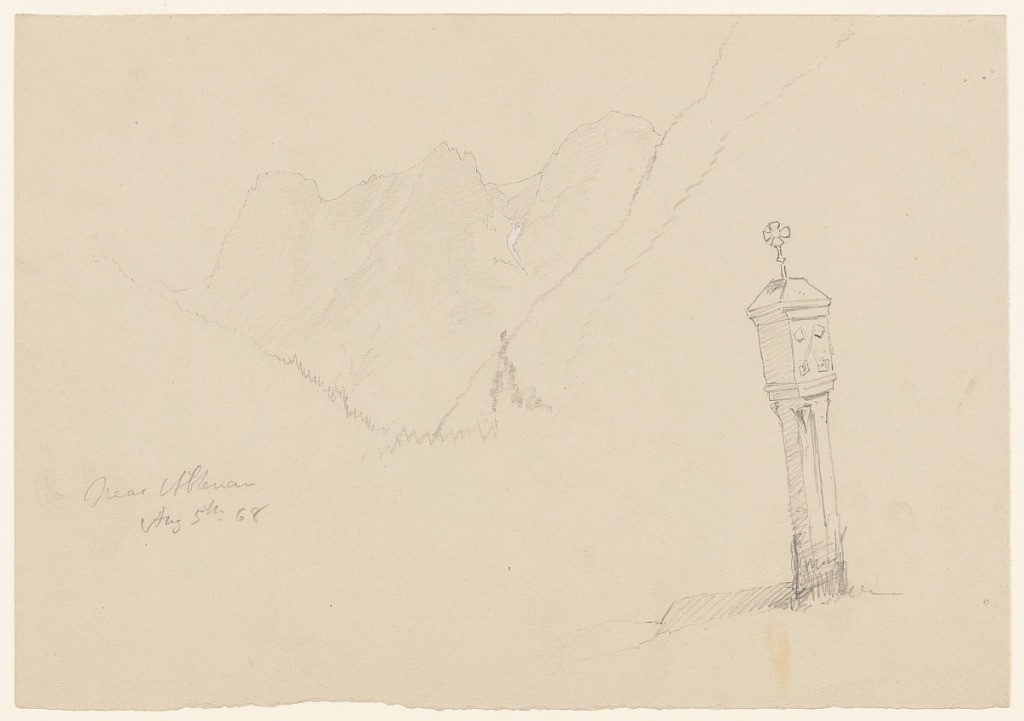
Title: Wayside Shrine near Abtenau, Austria
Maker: Frederic Edwin Church, American, 1826–1900
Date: August 5, 1868
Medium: Graphite and white gouache on gray wove paper
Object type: Drawing
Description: Landscape sketch showing a view of a wayside shrine in the mountainous landscape between the towns of Golling and Abtenau in Austria. Viewed obliquely in the immediate foreground at right, the shrine is topped with a rounded cross and decorated with a crossed-key motif. In the background at left, a rugged, rocky ridge is shown through a break in nearby, wooded mountainsides. The slope at right is extremely steep.